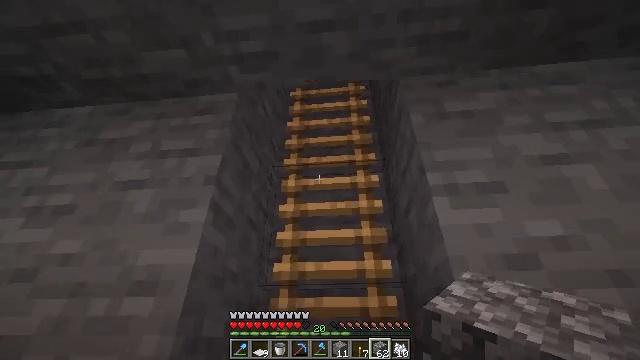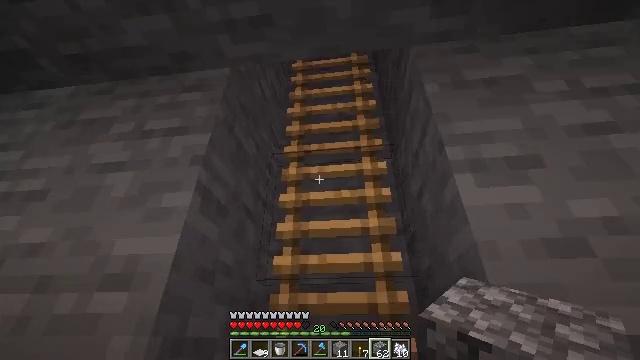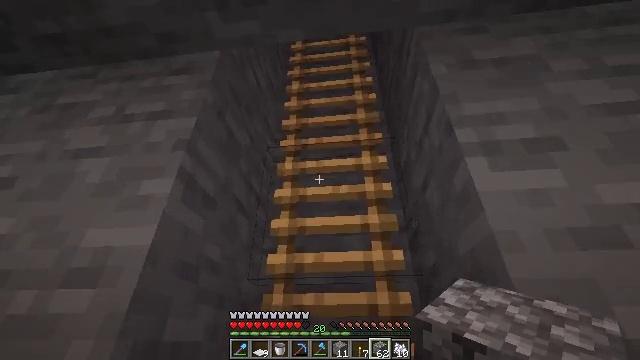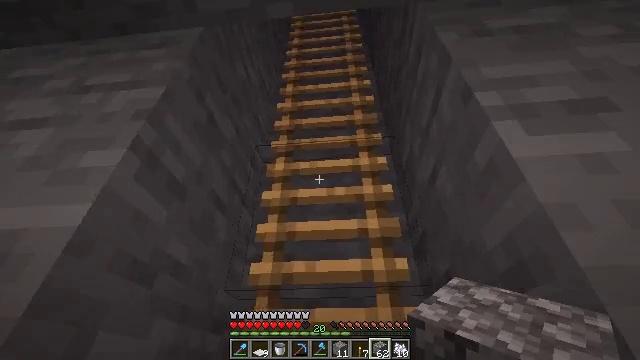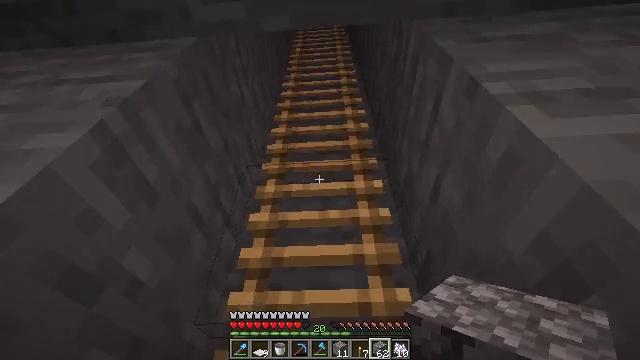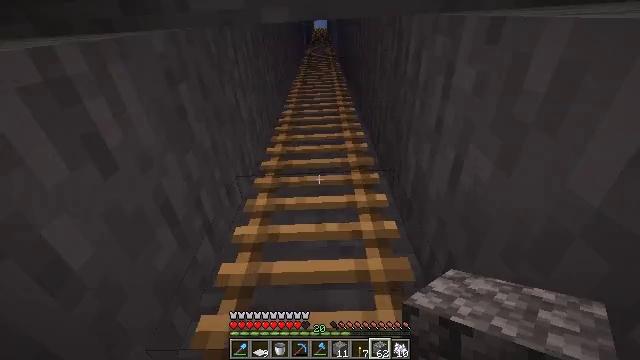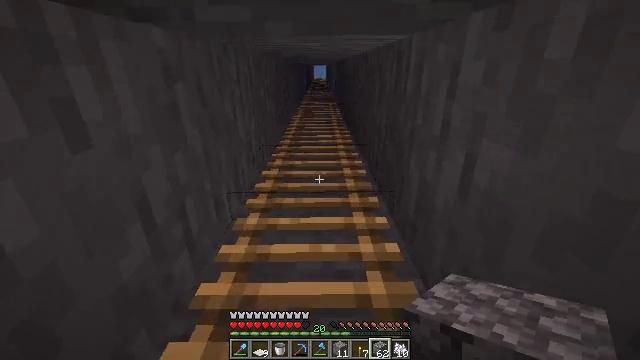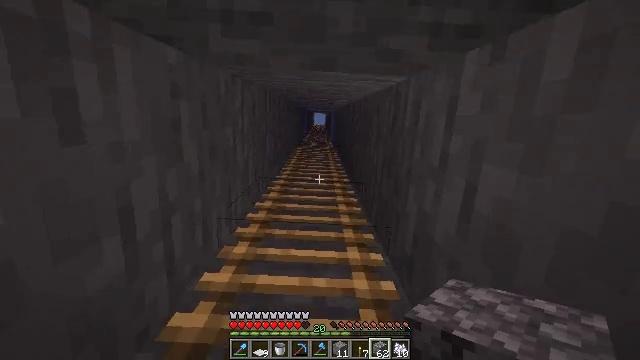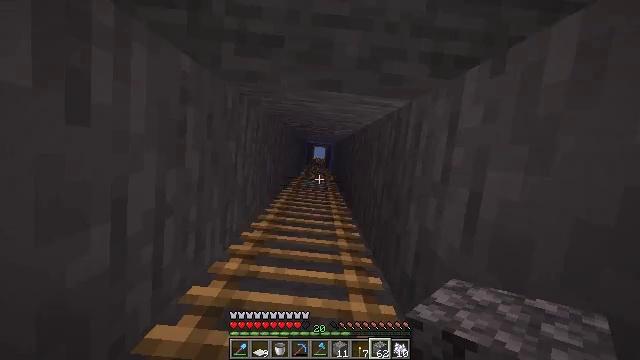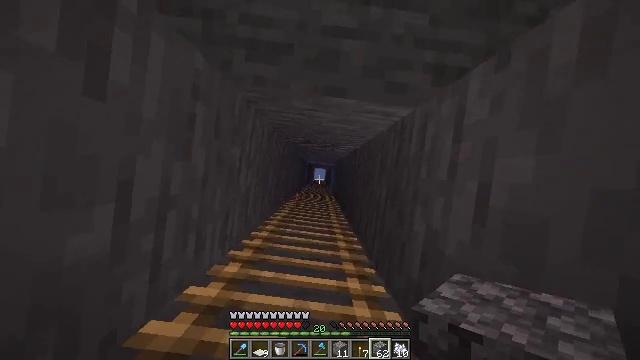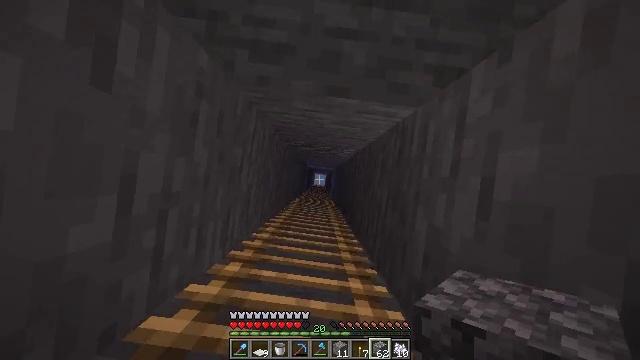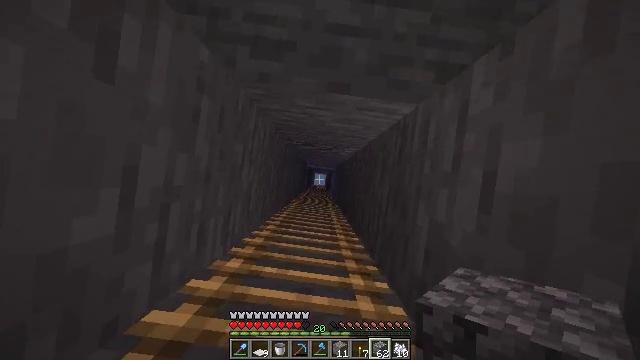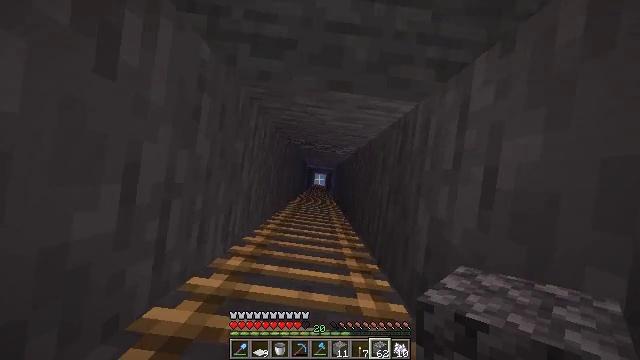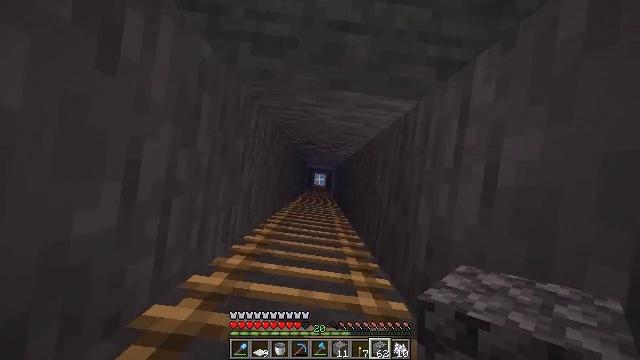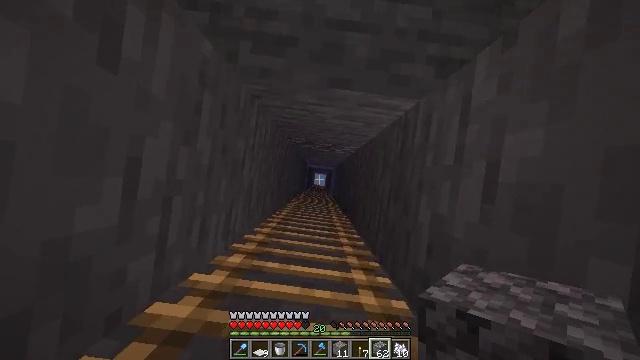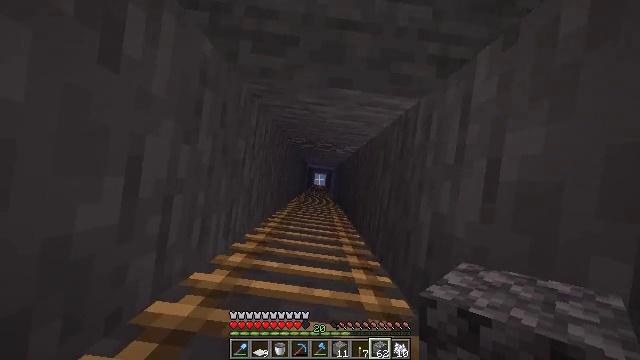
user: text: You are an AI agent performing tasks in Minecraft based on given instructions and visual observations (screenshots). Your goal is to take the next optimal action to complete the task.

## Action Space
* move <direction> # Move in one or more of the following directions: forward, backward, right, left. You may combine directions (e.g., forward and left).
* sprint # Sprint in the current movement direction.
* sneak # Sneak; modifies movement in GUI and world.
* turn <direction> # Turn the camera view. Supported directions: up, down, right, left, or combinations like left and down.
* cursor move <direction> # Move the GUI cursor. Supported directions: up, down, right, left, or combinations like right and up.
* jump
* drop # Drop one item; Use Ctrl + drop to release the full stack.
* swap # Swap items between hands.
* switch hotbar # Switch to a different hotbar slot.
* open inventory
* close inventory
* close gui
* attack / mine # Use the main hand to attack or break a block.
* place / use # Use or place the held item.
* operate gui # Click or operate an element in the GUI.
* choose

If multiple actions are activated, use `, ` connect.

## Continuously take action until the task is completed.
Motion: motion action
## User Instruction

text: Fight a skeleton.
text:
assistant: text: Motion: move forward, turn left
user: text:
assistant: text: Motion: move forward
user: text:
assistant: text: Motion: move forward, turn right and up
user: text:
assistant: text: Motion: move forward, turn right and up
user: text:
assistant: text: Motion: move forward, turn up
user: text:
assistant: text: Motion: move forward, turn right and up
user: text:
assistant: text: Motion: move forward, turn right and up
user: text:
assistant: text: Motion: turn right and up
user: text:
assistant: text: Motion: turn right and up
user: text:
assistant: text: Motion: turn up
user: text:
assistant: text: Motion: no_op
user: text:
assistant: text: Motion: no_op
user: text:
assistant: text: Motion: no_op
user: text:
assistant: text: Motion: no_op
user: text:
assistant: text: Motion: no_op
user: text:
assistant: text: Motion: no_op
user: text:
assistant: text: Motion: no_op
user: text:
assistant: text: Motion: no_op
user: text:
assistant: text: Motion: no_op
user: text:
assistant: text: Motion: turn right and down
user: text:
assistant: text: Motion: turn right and down
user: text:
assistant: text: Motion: turn right and down
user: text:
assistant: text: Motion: turn right and down
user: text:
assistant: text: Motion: turn right and down
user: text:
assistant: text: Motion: turn right and down
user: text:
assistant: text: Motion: turn right and down
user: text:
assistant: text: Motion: turn right and down
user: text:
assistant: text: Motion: turn down
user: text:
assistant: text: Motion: turn left and down
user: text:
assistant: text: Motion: turn left